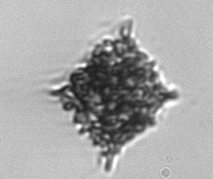
Label: Dictyocha